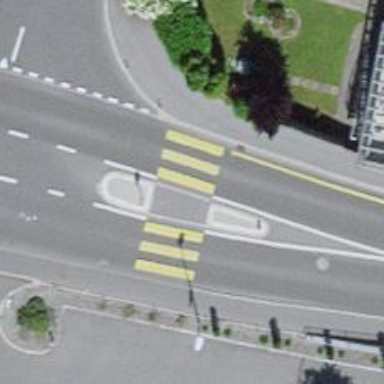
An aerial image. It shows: Zebra crossing with uncontrolled intersection and pedestrian island.